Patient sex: F
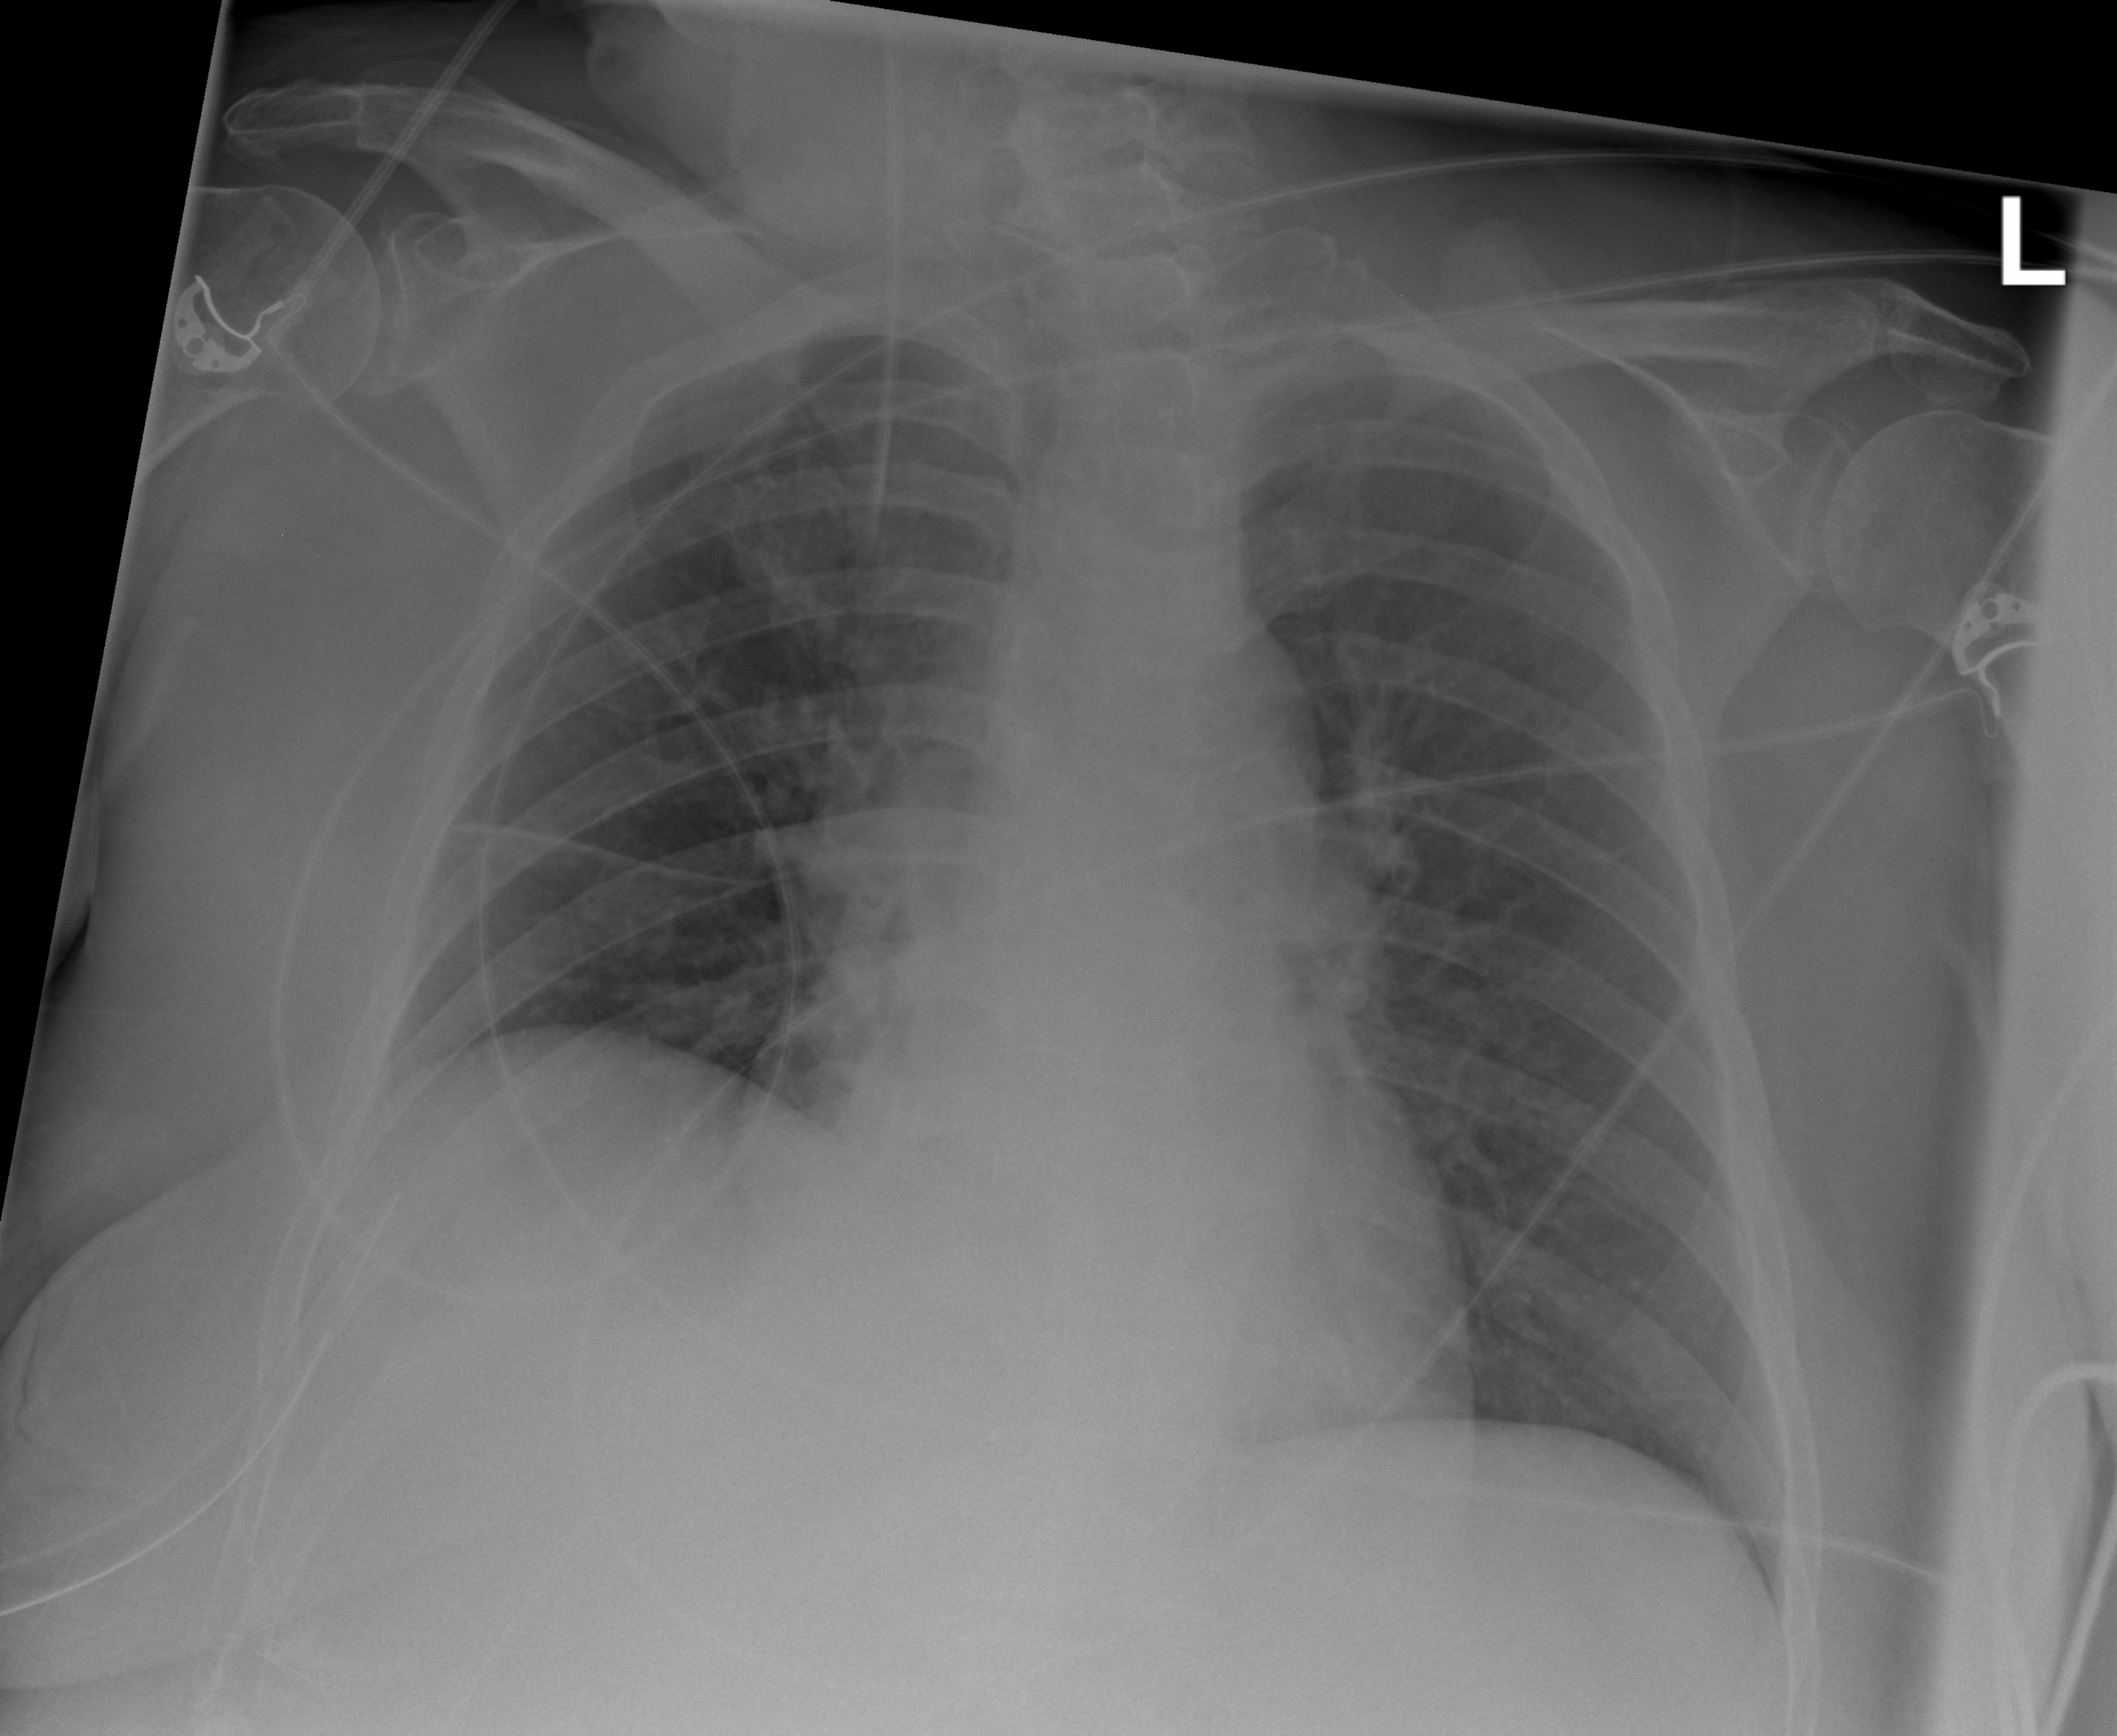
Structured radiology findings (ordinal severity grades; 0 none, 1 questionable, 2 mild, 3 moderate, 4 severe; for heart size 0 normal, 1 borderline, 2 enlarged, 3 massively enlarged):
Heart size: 0
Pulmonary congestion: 0
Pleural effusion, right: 1
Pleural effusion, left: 0
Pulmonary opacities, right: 0
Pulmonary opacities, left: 0
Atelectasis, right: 1
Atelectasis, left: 0